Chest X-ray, PA view. Patient: 49 years old, sex F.
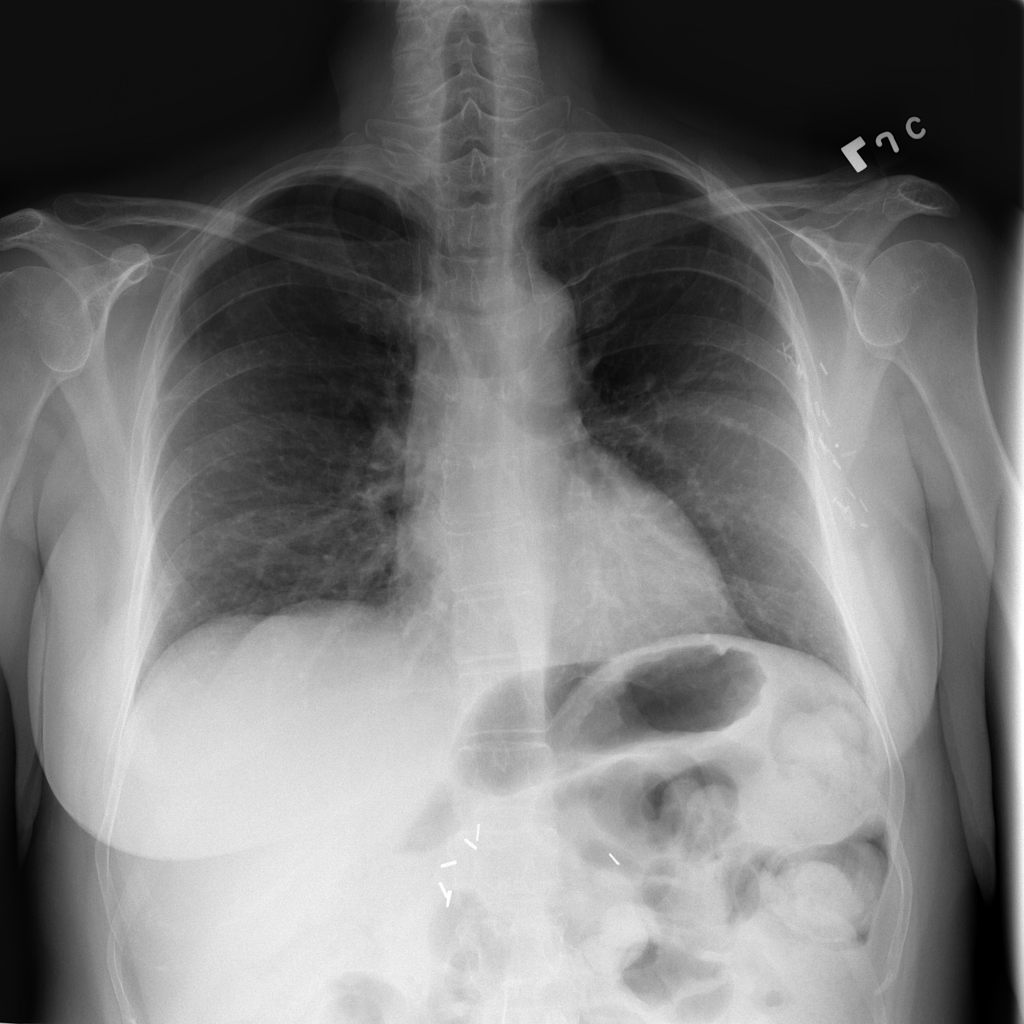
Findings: No Finding